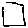
Label: square